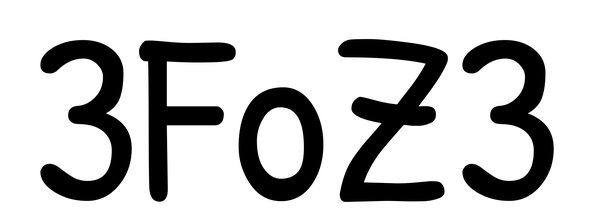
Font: PatrickHand-Regular